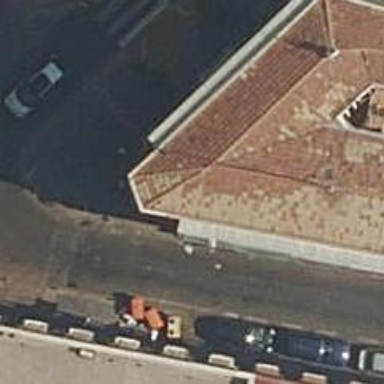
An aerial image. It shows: Restaurant.